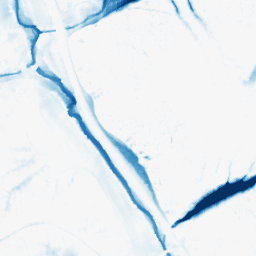
Category: morphological
Decomposition family: morphological_ellipse
Decomposition parameters: operation: closing
width: 30
height: 30
Upsampling method: cubic_catmull_rom
Upsampling parameters: scale: 8
Upsampling scale: 8